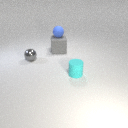
small cyan rubber cylinder in front of small gray metal sphere